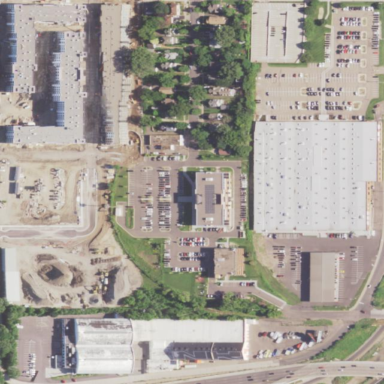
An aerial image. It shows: Commercial area.